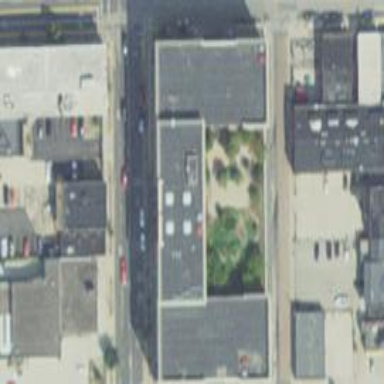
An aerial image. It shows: Flat roof on transportation building.